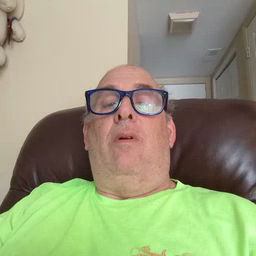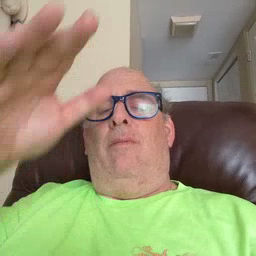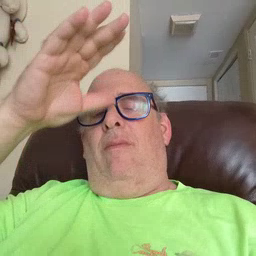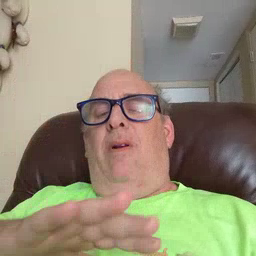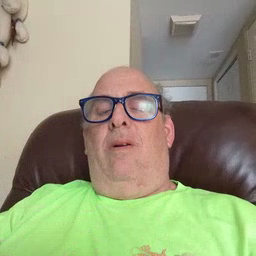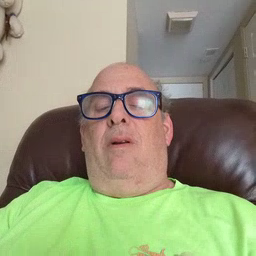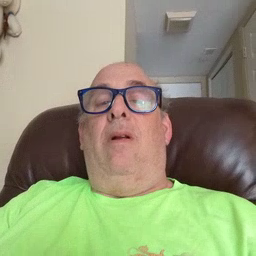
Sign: man